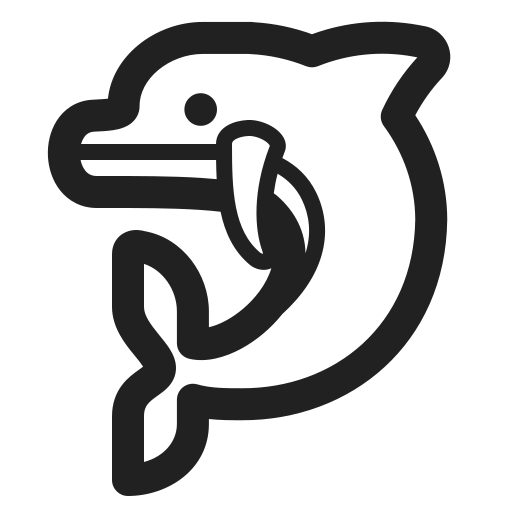
dolphin high contrast